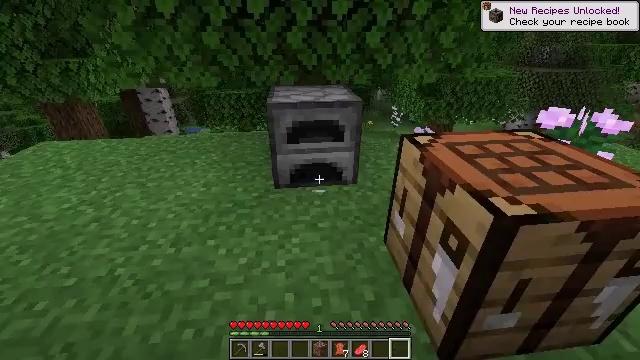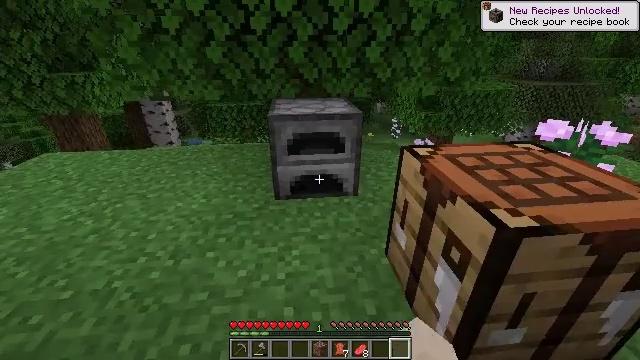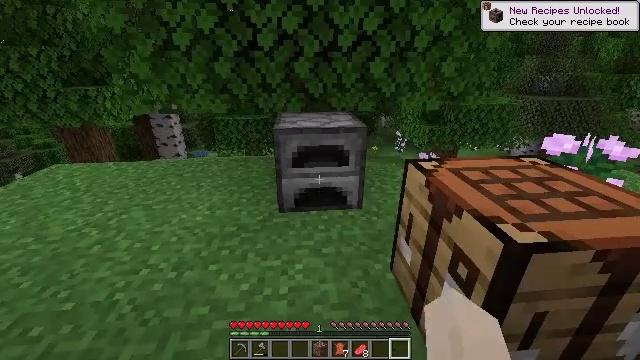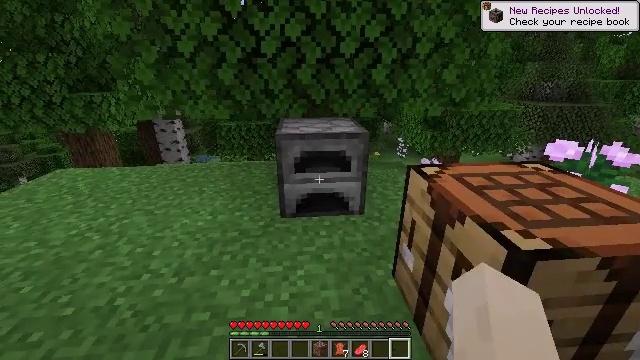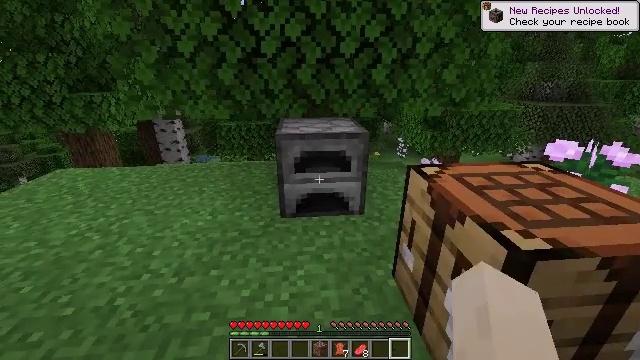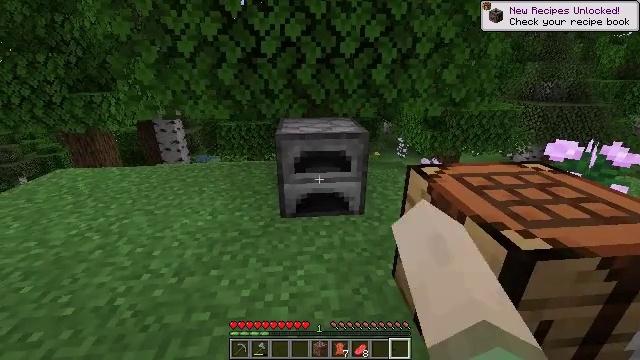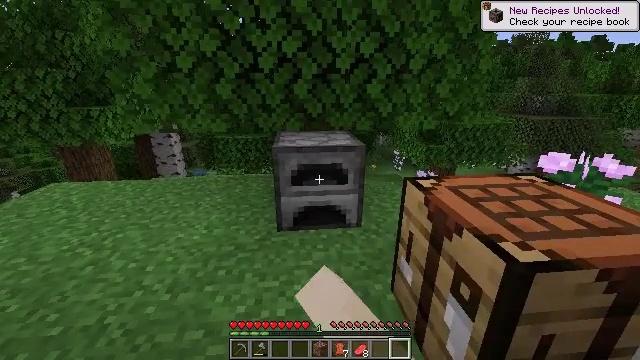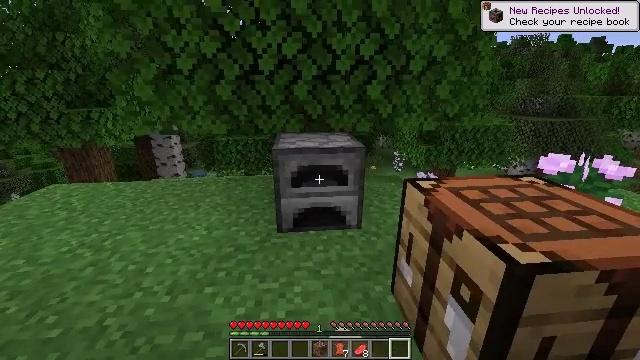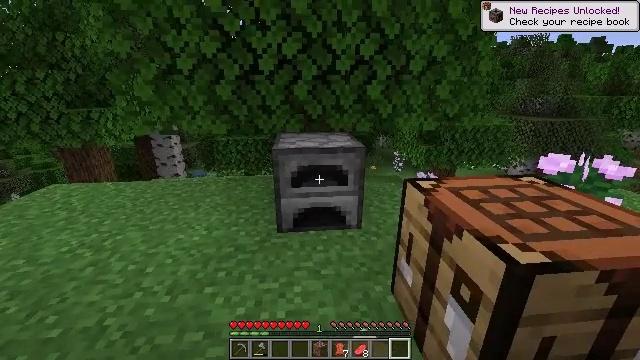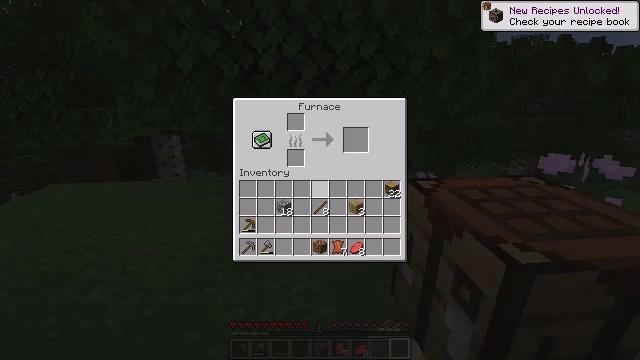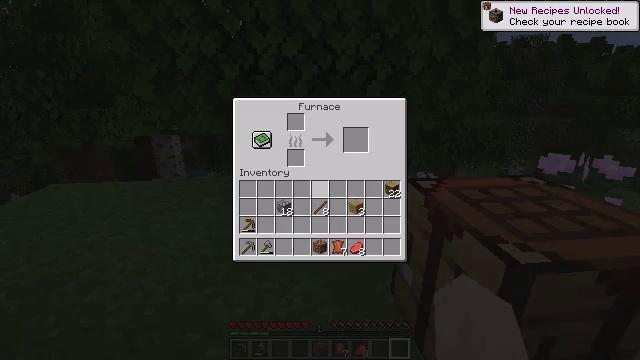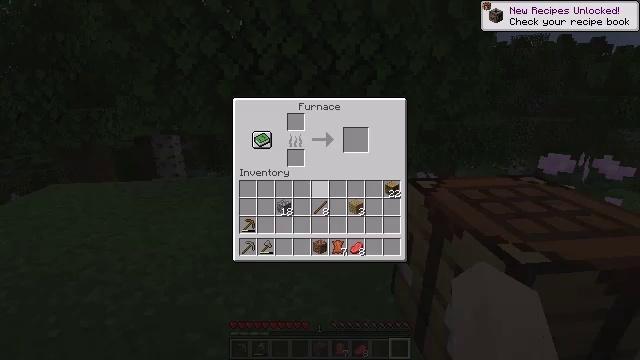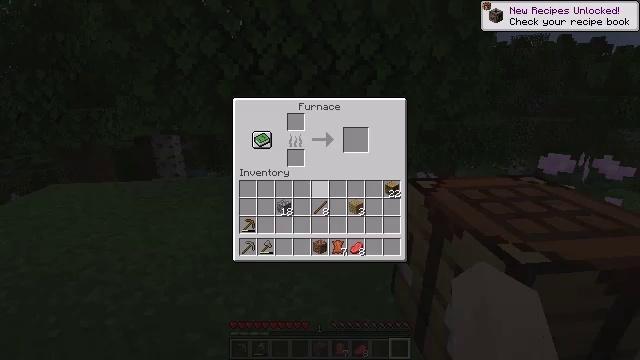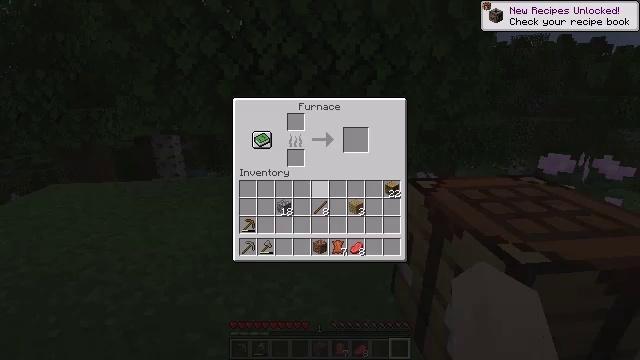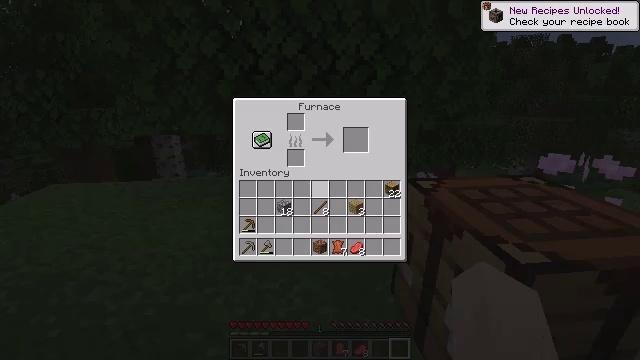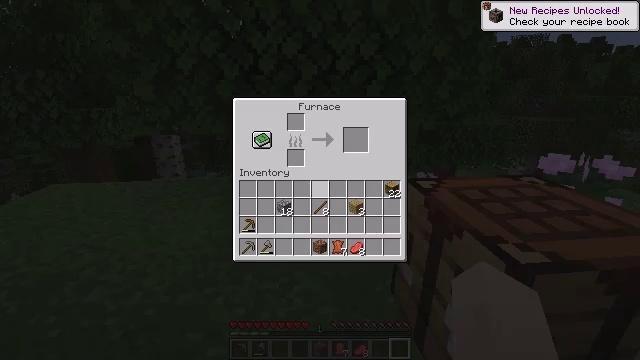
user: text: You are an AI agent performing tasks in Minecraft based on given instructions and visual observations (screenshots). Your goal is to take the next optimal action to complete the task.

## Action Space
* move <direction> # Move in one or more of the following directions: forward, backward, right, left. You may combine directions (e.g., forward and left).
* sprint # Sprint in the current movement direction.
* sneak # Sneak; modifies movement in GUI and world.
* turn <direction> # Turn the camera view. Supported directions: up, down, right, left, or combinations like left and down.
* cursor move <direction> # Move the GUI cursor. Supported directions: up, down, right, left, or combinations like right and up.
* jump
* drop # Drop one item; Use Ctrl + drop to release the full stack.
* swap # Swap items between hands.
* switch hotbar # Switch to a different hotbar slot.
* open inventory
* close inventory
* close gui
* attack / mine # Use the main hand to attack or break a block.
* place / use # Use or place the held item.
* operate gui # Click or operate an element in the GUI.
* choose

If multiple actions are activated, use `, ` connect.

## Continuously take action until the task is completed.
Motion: motion action
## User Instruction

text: Gather coal ore with a pickaxe.
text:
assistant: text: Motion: turn up
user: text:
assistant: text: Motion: turn left and up
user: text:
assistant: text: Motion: turn up
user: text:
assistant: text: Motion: use / place
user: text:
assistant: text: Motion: use / place
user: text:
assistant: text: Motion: turn up
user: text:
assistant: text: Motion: no_op
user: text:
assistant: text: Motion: no_op
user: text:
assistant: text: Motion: open gui
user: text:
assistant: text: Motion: no_op
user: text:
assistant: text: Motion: no_op
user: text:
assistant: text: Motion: no_op
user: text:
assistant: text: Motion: no_op
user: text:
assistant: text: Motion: no_op
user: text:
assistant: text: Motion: no_op
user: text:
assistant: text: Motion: no_op
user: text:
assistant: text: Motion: no_op
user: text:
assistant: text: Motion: no_op
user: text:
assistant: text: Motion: no_op
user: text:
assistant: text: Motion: cursor move left and down
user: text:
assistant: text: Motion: no_op
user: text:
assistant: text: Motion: no_op
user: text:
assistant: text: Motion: no_op
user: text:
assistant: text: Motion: no_op
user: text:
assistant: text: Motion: cursor move down
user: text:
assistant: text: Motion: cursor move down
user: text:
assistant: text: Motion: cursor move right
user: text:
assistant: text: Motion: cursor move right
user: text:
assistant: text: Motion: cursor move right
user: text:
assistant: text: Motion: no_op